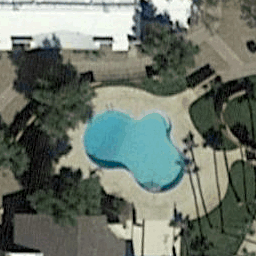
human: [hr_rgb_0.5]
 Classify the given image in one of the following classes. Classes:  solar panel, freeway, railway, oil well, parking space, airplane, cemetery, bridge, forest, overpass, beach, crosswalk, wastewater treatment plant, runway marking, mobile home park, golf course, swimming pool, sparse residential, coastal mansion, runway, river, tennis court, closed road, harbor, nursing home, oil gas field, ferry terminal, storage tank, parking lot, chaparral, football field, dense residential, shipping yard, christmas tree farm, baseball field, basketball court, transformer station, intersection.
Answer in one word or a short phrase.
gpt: swimming pool